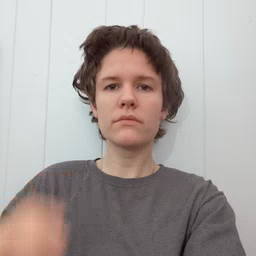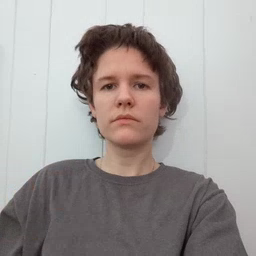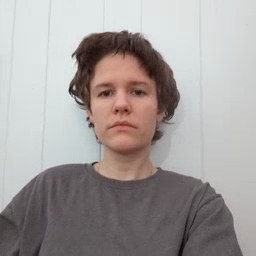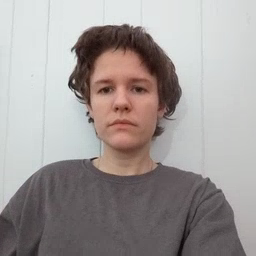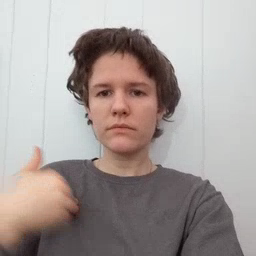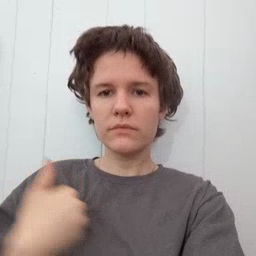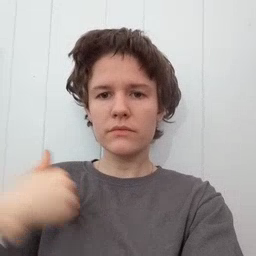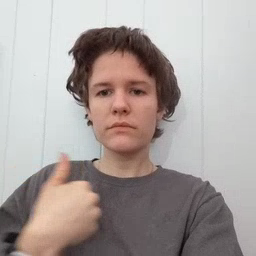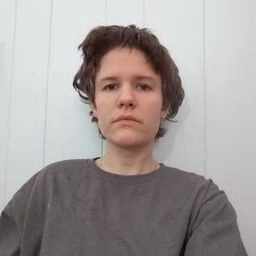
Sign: animal